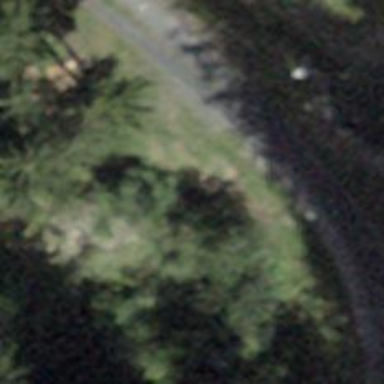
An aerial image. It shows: Culvert tunnel.